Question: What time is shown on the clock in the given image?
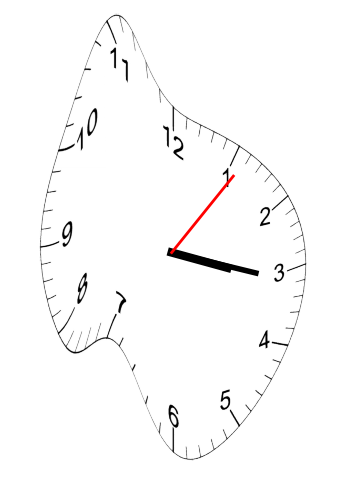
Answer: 03:16:06